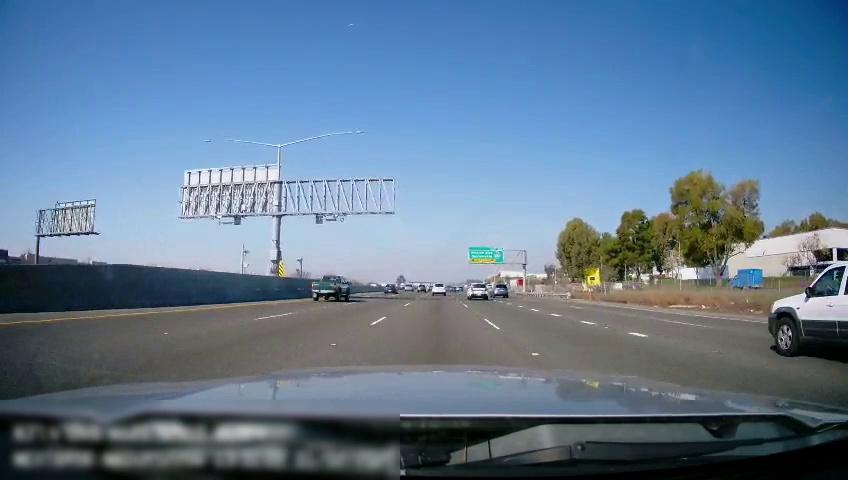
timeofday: Day
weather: Sunny
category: Drivable Space
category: Vehicles | Truck
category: Vehicles | Truck
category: Vehicles | SUV
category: Vehicles | Car
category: Vehicles | SUV
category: Vehicles | SUV
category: Vehicles | Car
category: Vehicles | Truck
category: Vehicles | SUV
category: Vehicles | SUV
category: Lanes | Current Lane
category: Lanes | Current Lane
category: Lanes | Alternate Lane
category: Lanes | Alternate Lane
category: Lanes | Alternate Lane
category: Lanes | Alternate Lane
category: Lanes | Alternate Lane
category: Traffic | Signs
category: Traffic | Signs